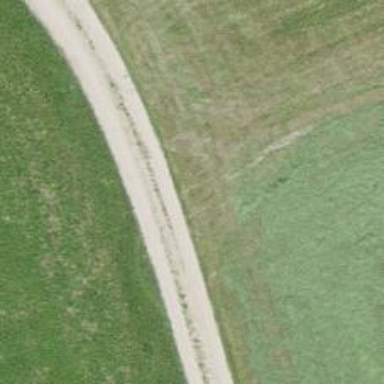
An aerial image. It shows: Track with grade3 tracktype.